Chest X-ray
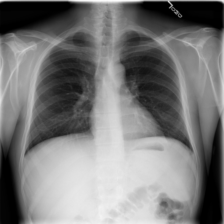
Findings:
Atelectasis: negative
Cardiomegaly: negative
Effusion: negative
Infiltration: positive
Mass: negative
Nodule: negative
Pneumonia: negative
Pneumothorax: negative
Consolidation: negative
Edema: negative
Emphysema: negative
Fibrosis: negative
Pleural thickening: negative
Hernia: negative